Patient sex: M
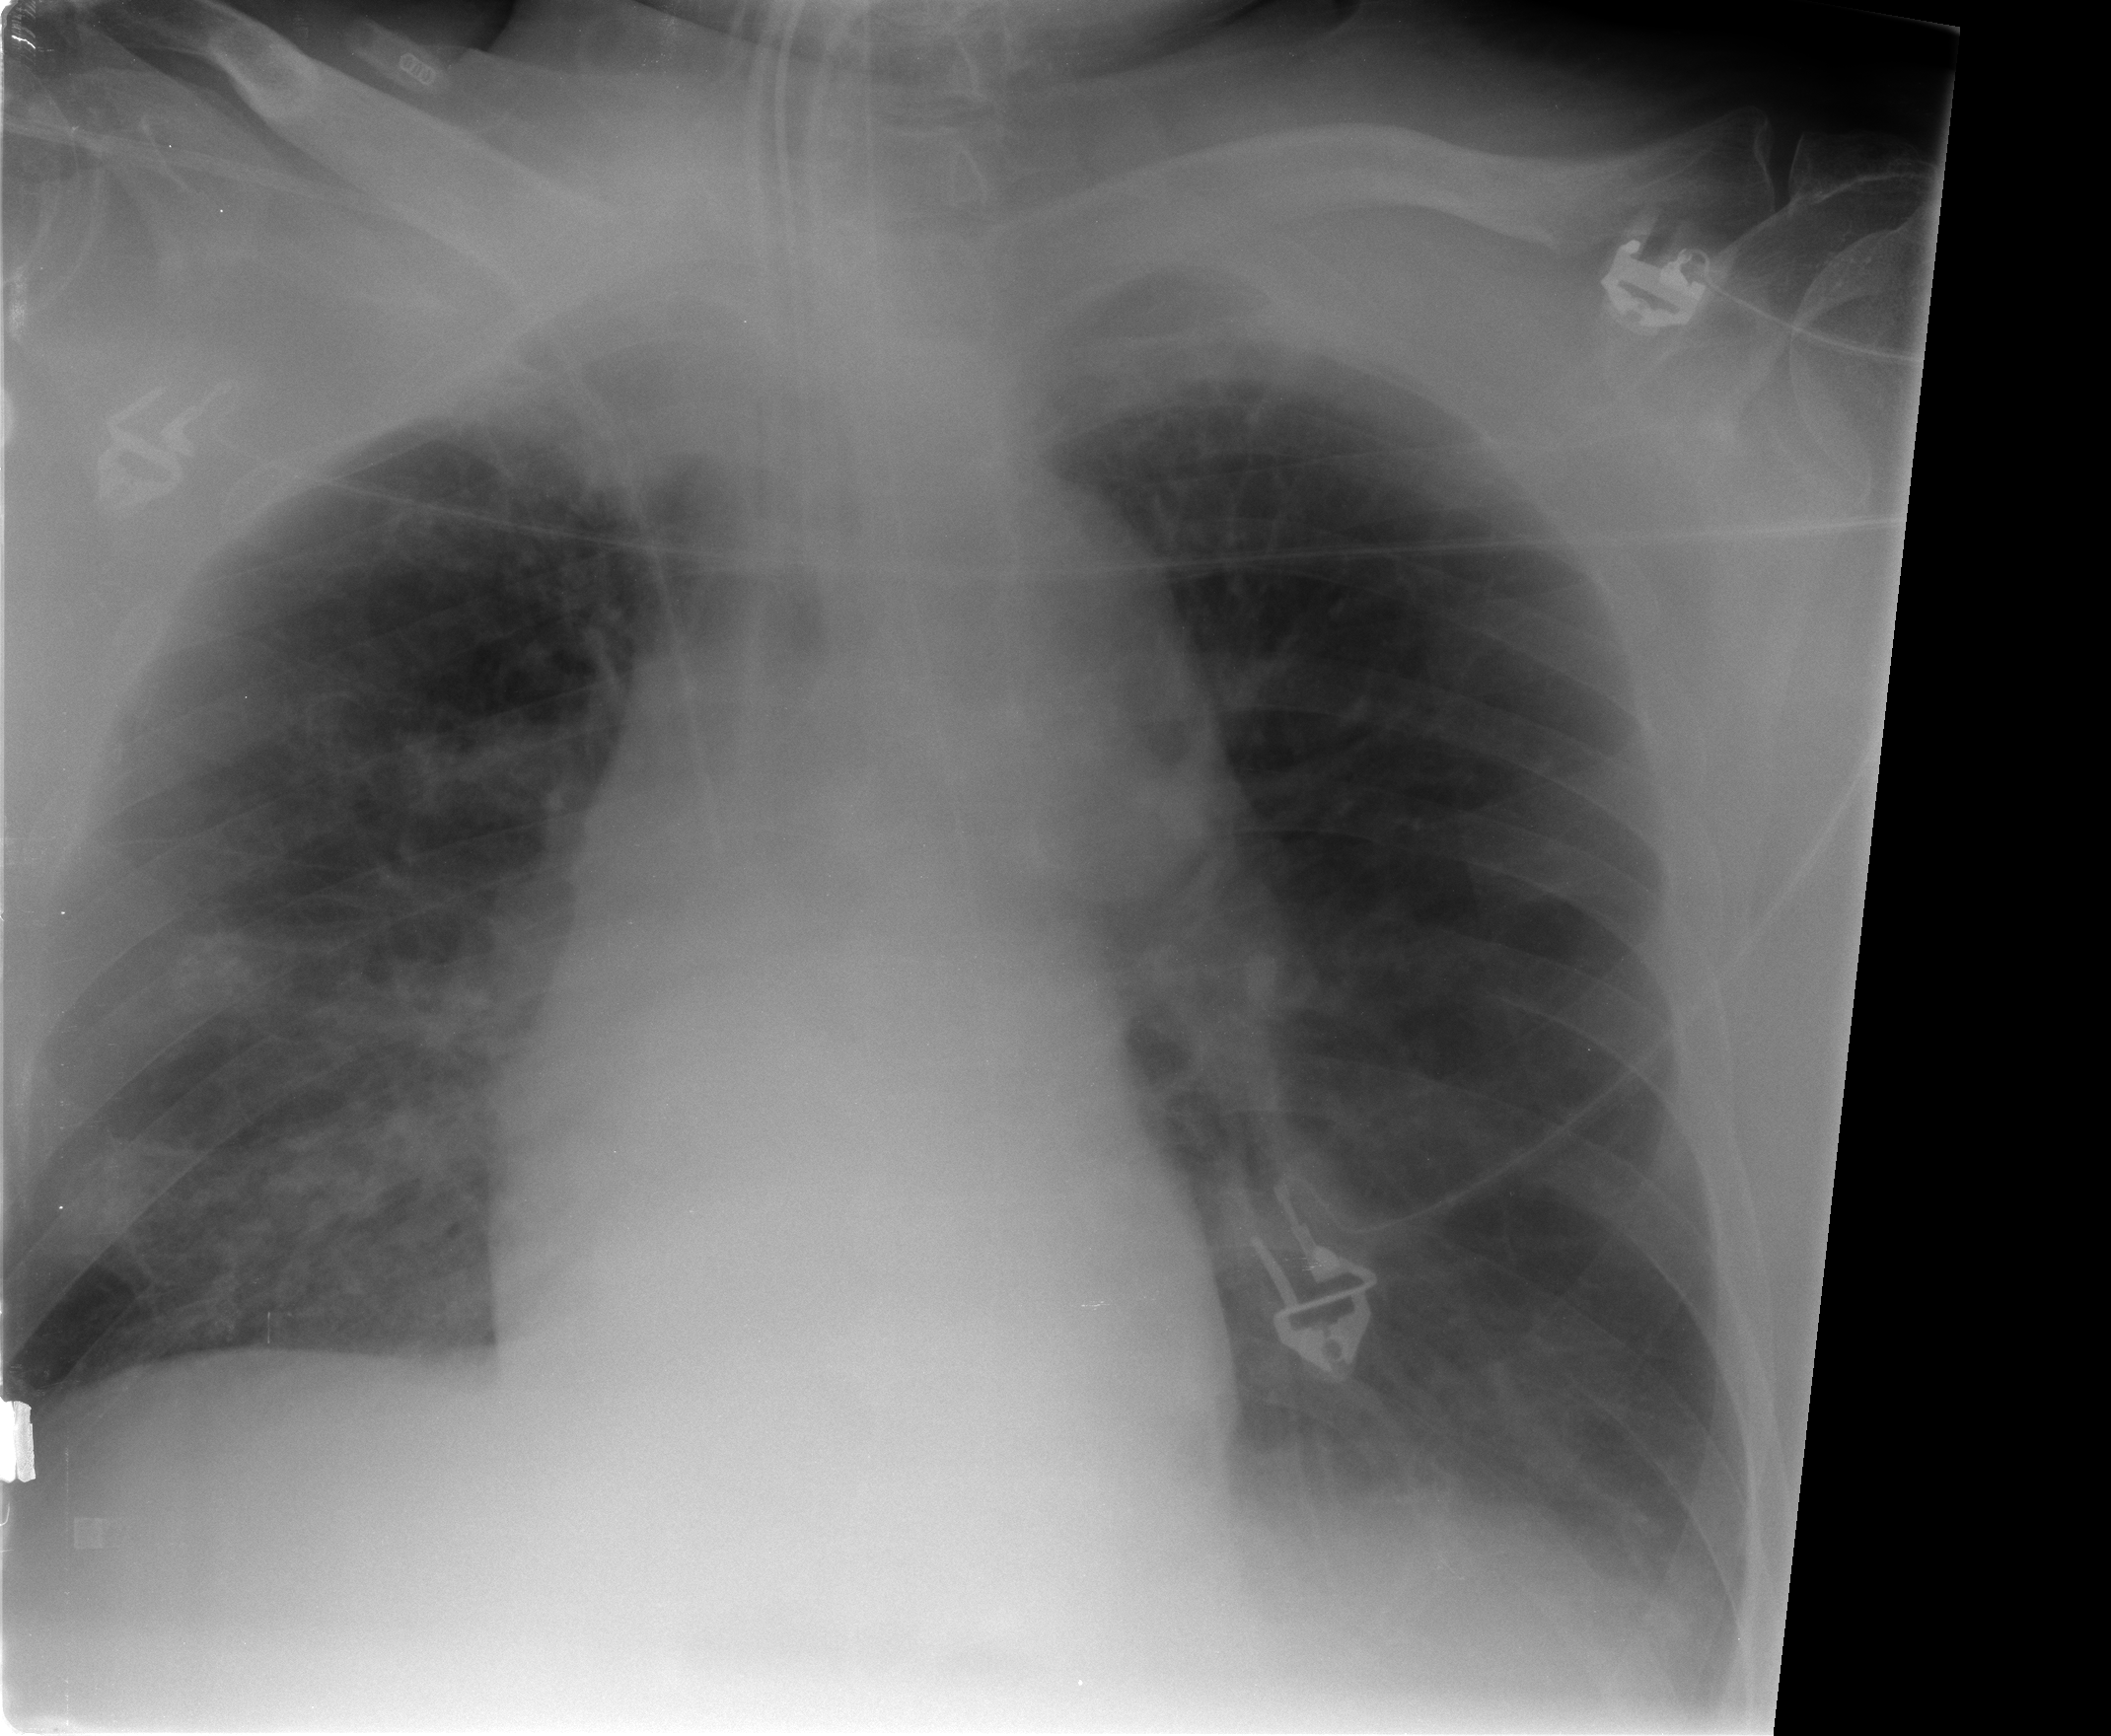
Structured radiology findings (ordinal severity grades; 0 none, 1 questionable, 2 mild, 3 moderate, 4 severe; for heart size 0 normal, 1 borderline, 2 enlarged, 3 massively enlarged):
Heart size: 1
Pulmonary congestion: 2
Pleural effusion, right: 1
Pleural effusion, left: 2
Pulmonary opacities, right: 2
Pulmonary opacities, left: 0
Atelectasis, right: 2
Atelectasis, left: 2